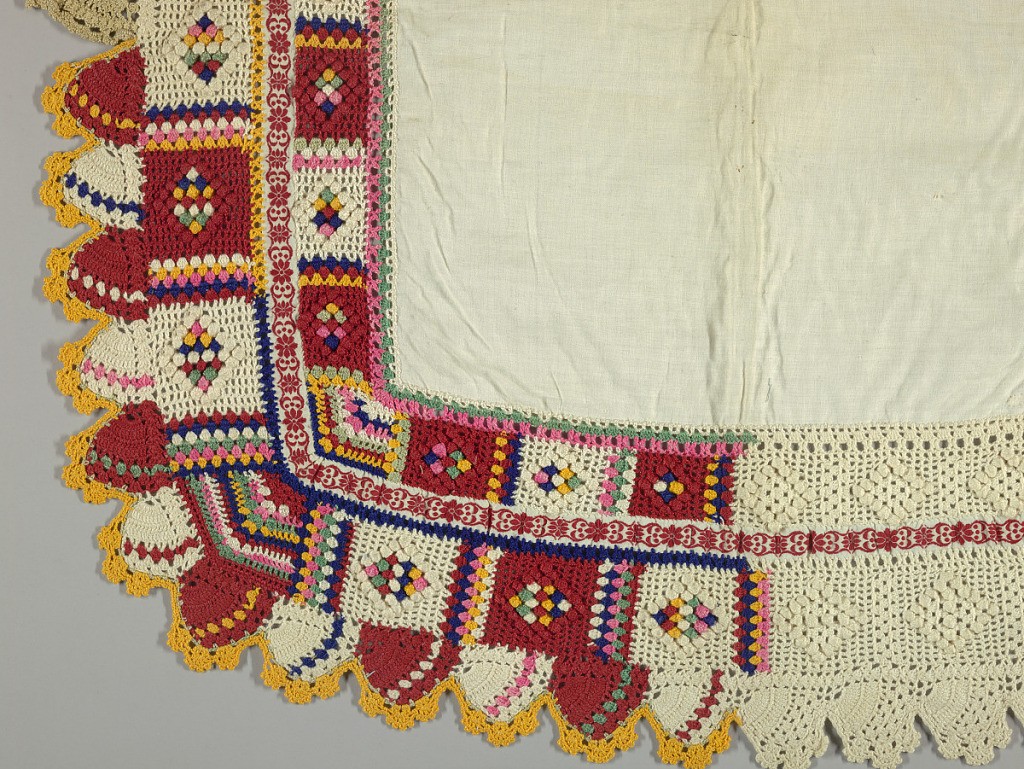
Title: Cover
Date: late 19th century
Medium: cotton, glass beads Technique: plain weave, crochet
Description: Square of undyed cotton cloth has a deep border of flat and raised crochet in white and brightly colored cottons. Border has rows of square compartments, some with diamond shapes of raised bumps, others with raised multi-petaled rosettes with glass beads in center and deep crocheted lobes. Narrow red and white floral tape insert forms an inner border.